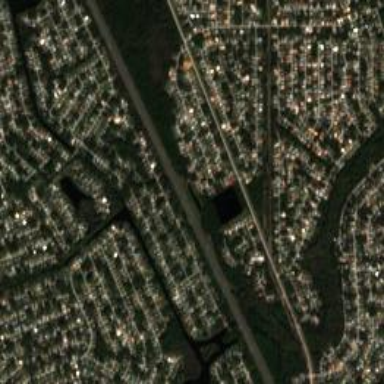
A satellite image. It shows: Residential area.